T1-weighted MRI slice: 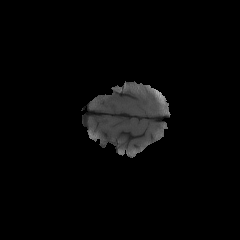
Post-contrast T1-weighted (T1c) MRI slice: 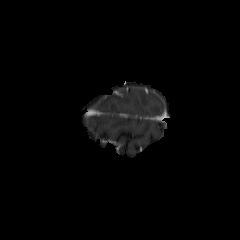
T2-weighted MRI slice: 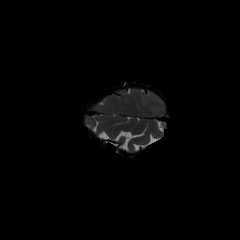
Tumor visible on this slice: no